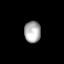
Tissue: skin
Cell type: Others
Senescence score: 0.8362
Nuclear area (px): 348
Mean DAPI intensity: 172.063